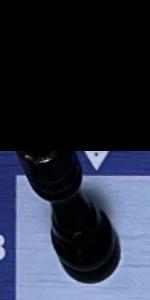
Label: Rook_Black